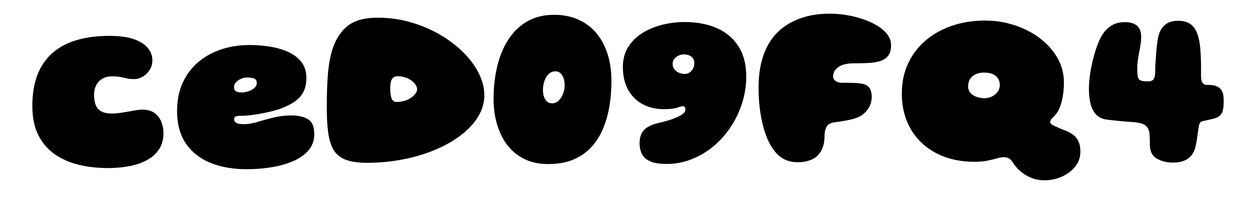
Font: Gluten_Black